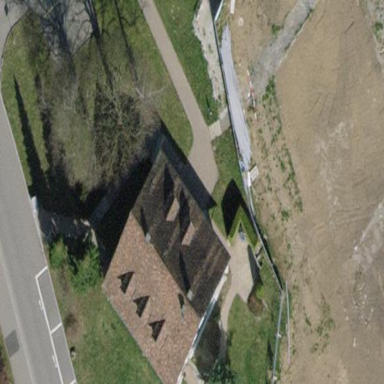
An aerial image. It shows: Terrace building.